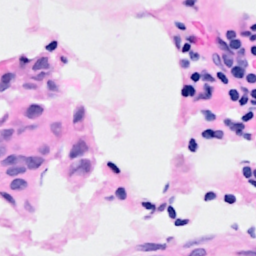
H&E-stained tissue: Breast